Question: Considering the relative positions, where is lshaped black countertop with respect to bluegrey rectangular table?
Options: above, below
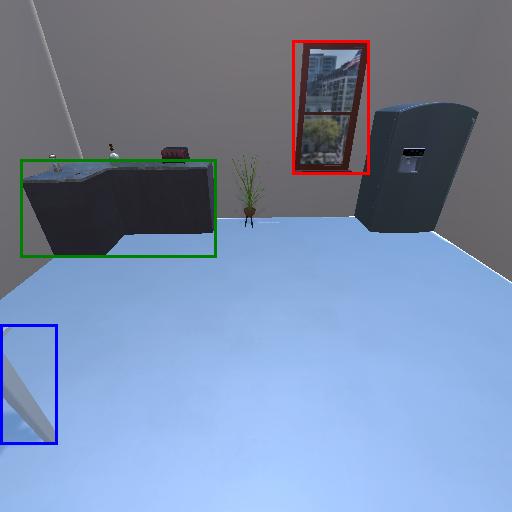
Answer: above